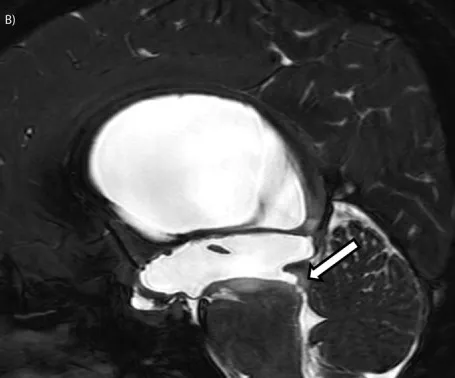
Brain CT on admission shows marked dilatation of the lateral ventricles and third ventricle. The 3D CISS imaging-sequence demonstrates the aqueductal stenosis due to an intraluminal web (B, arrow).
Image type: radiology (mri)